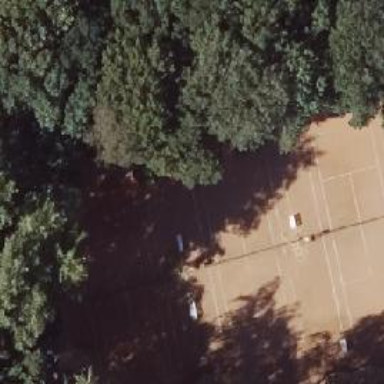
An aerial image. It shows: Clay tennis court pitch.